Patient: sex M, age 65
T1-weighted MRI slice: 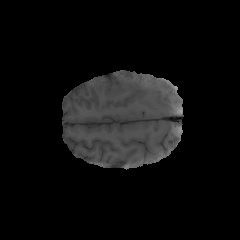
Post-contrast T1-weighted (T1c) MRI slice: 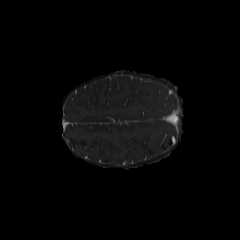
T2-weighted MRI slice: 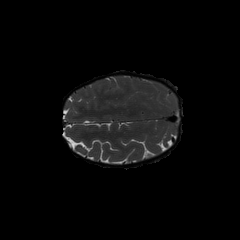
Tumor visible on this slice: no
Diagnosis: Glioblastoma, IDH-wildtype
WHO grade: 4